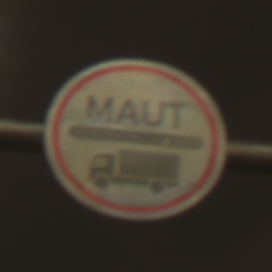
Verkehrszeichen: Mautpflicht
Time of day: Night
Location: Outdoor (Urban)
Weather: Overcast
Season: NotSpecified
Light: Artificial